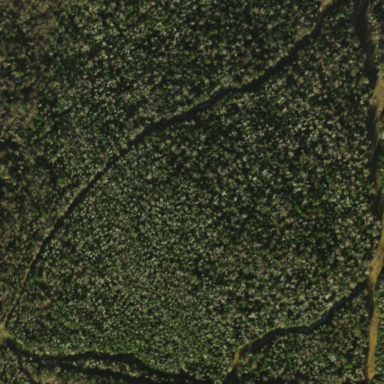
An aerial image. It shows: Coniferous forest area.